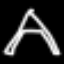
Label: The Eiffel Tower